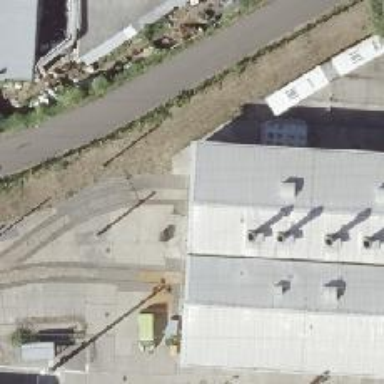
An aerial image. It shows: Yard serving as building passage tunnel for trams.